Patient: sex M, age 62
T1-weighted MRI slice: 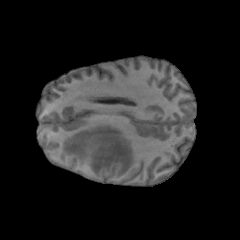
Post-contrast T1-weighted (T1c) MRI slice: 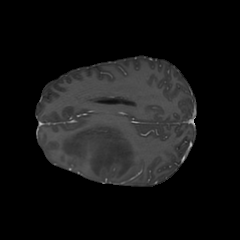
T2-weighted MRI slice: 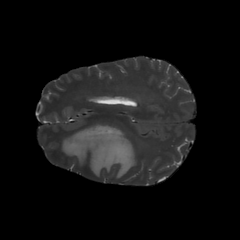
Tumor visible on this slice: yes
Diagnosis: Glioblastoma, IDH-wildtype
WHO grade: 4